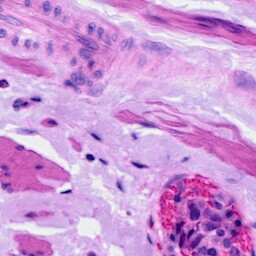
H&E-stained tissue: Ovarian